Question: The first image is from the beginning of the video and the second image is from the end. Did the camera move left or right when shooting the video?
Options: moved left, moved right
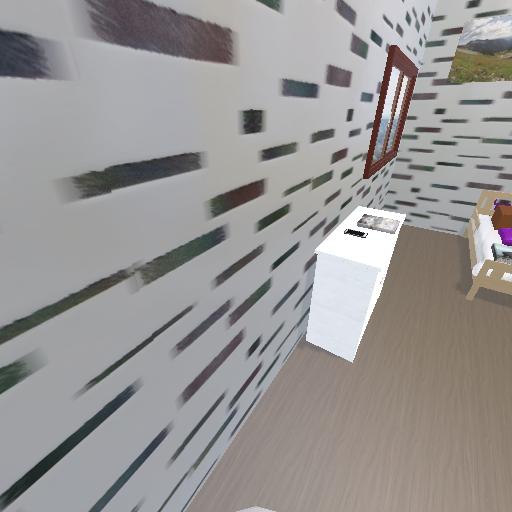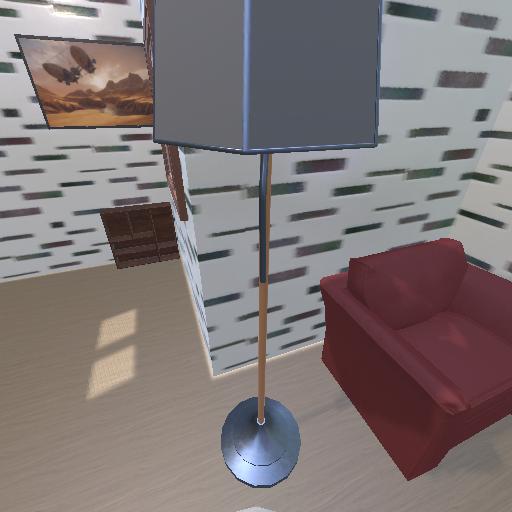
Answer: moved left